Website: lowes
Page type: customer-info-address
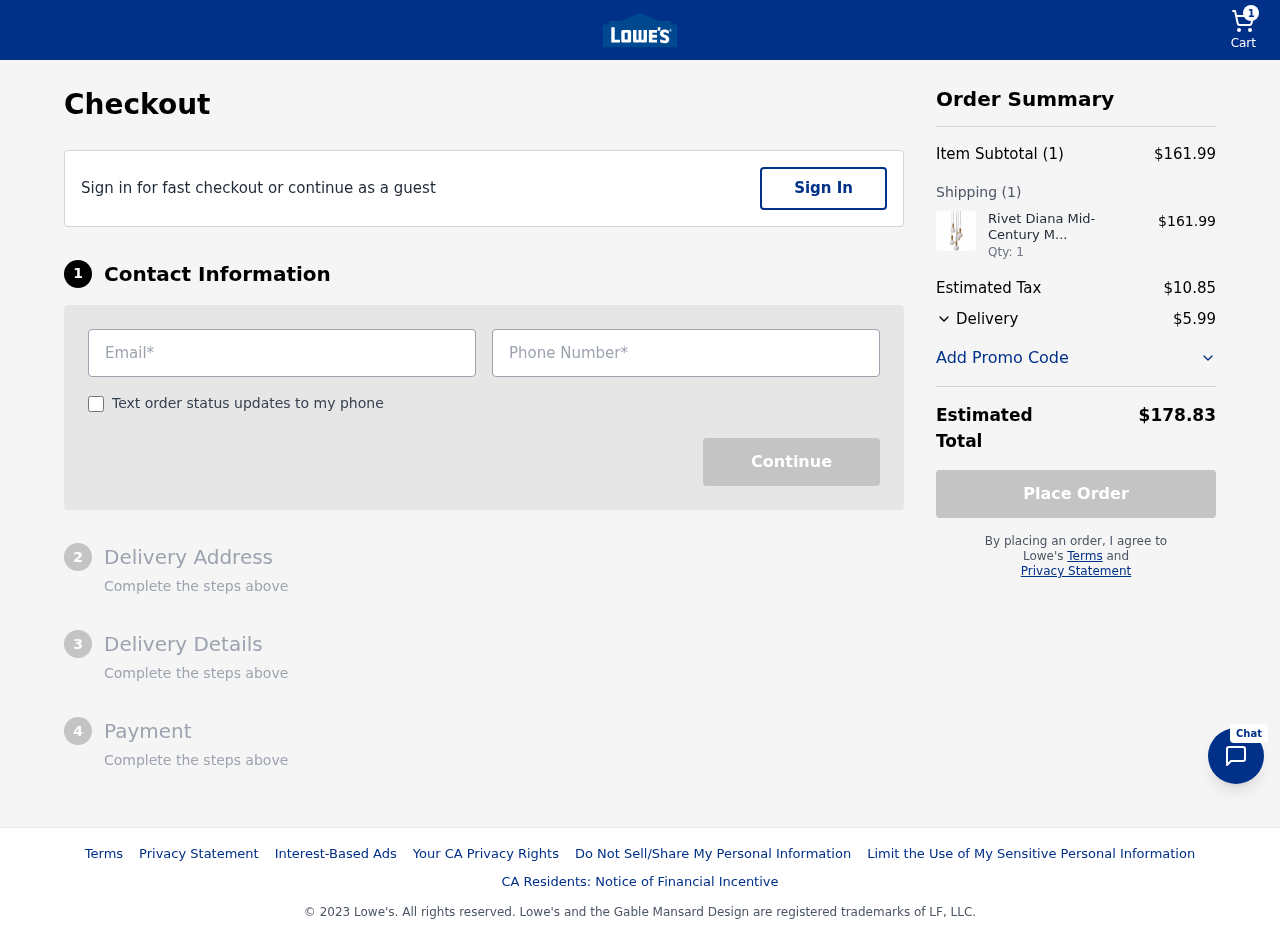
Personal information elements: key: PII_EMAIL
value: dalelucero@gmail.com
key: PII_PHONE
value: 5882876088
Product elements: key: PRODUCT1_NAME
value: Rivet Diana Mid-Century Modern 5-Globe Ceiling Pendant Chandelier with LED Light Bulbs, 65" Cord, Go
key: PRODUCT1_PRICE
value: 161.99
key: PRODUCT1_QUANTITY
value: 1
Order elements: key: ORDER_NUM_ITEMS
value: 1
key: ORDER_SUBTOTAL
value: $161.99
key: ORDER_NUM_ITEMS2
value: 1
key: ORDER_TAX
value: $10.85
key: ORDER_SHIPPING_COST
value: $5.99
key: ORDER_TOTAL
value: $178.83